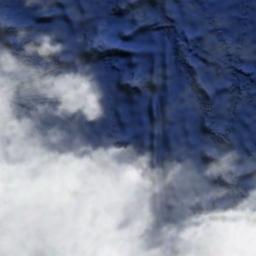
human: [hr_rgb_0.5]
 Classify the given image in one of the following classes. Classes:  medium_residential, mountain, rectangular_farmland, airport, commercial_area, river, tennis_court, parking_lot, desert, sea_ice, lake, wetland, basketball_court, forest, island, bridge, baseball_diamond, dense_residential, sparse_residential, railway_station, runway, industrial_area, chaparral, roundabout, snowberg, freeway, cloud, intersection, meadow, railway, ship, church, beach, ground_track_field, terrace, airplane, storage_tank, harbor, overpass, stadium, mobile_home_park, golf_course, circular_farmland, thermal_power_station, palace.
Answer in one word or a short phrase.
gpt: cloud